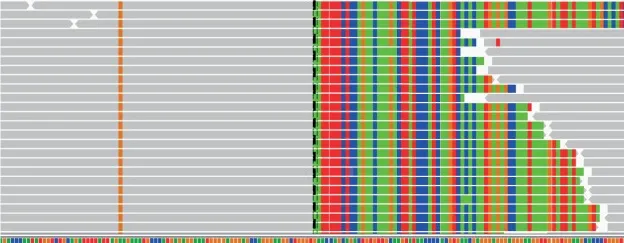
The rare PDK1-ALK and STRN-ALK fusion was identified in the same tumor tissue by next-generation sequencing (NGS). (B) sequencing reads of STRN and ALK by the Integrative Genomics Viewer.
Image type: pathology (immunostaining)